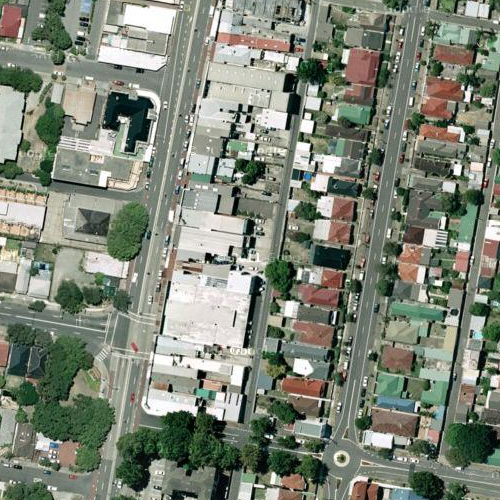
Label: sydney